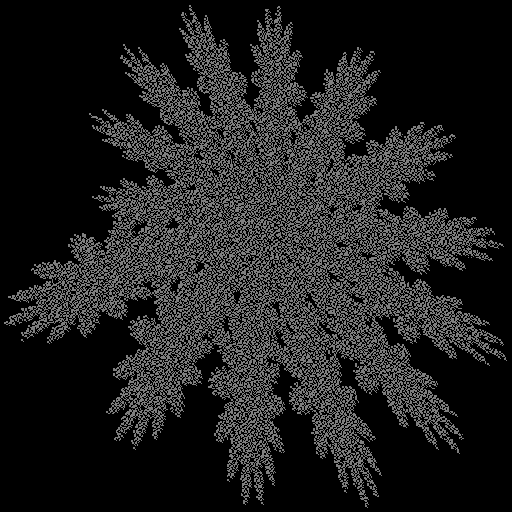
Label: swirl